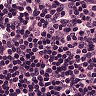
Metastatic tissue present: no